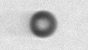
Label: bead